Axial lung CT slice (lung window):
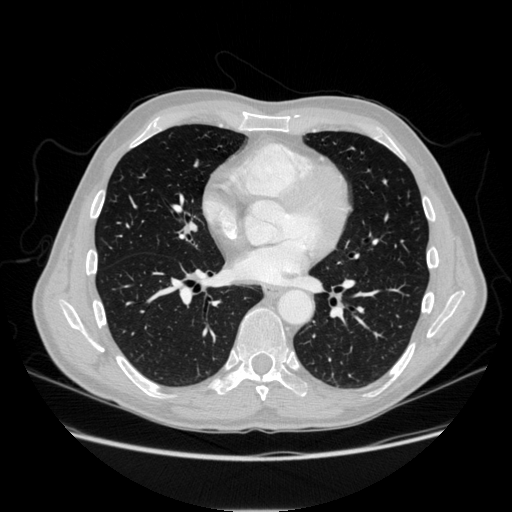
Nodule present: no